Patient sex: M
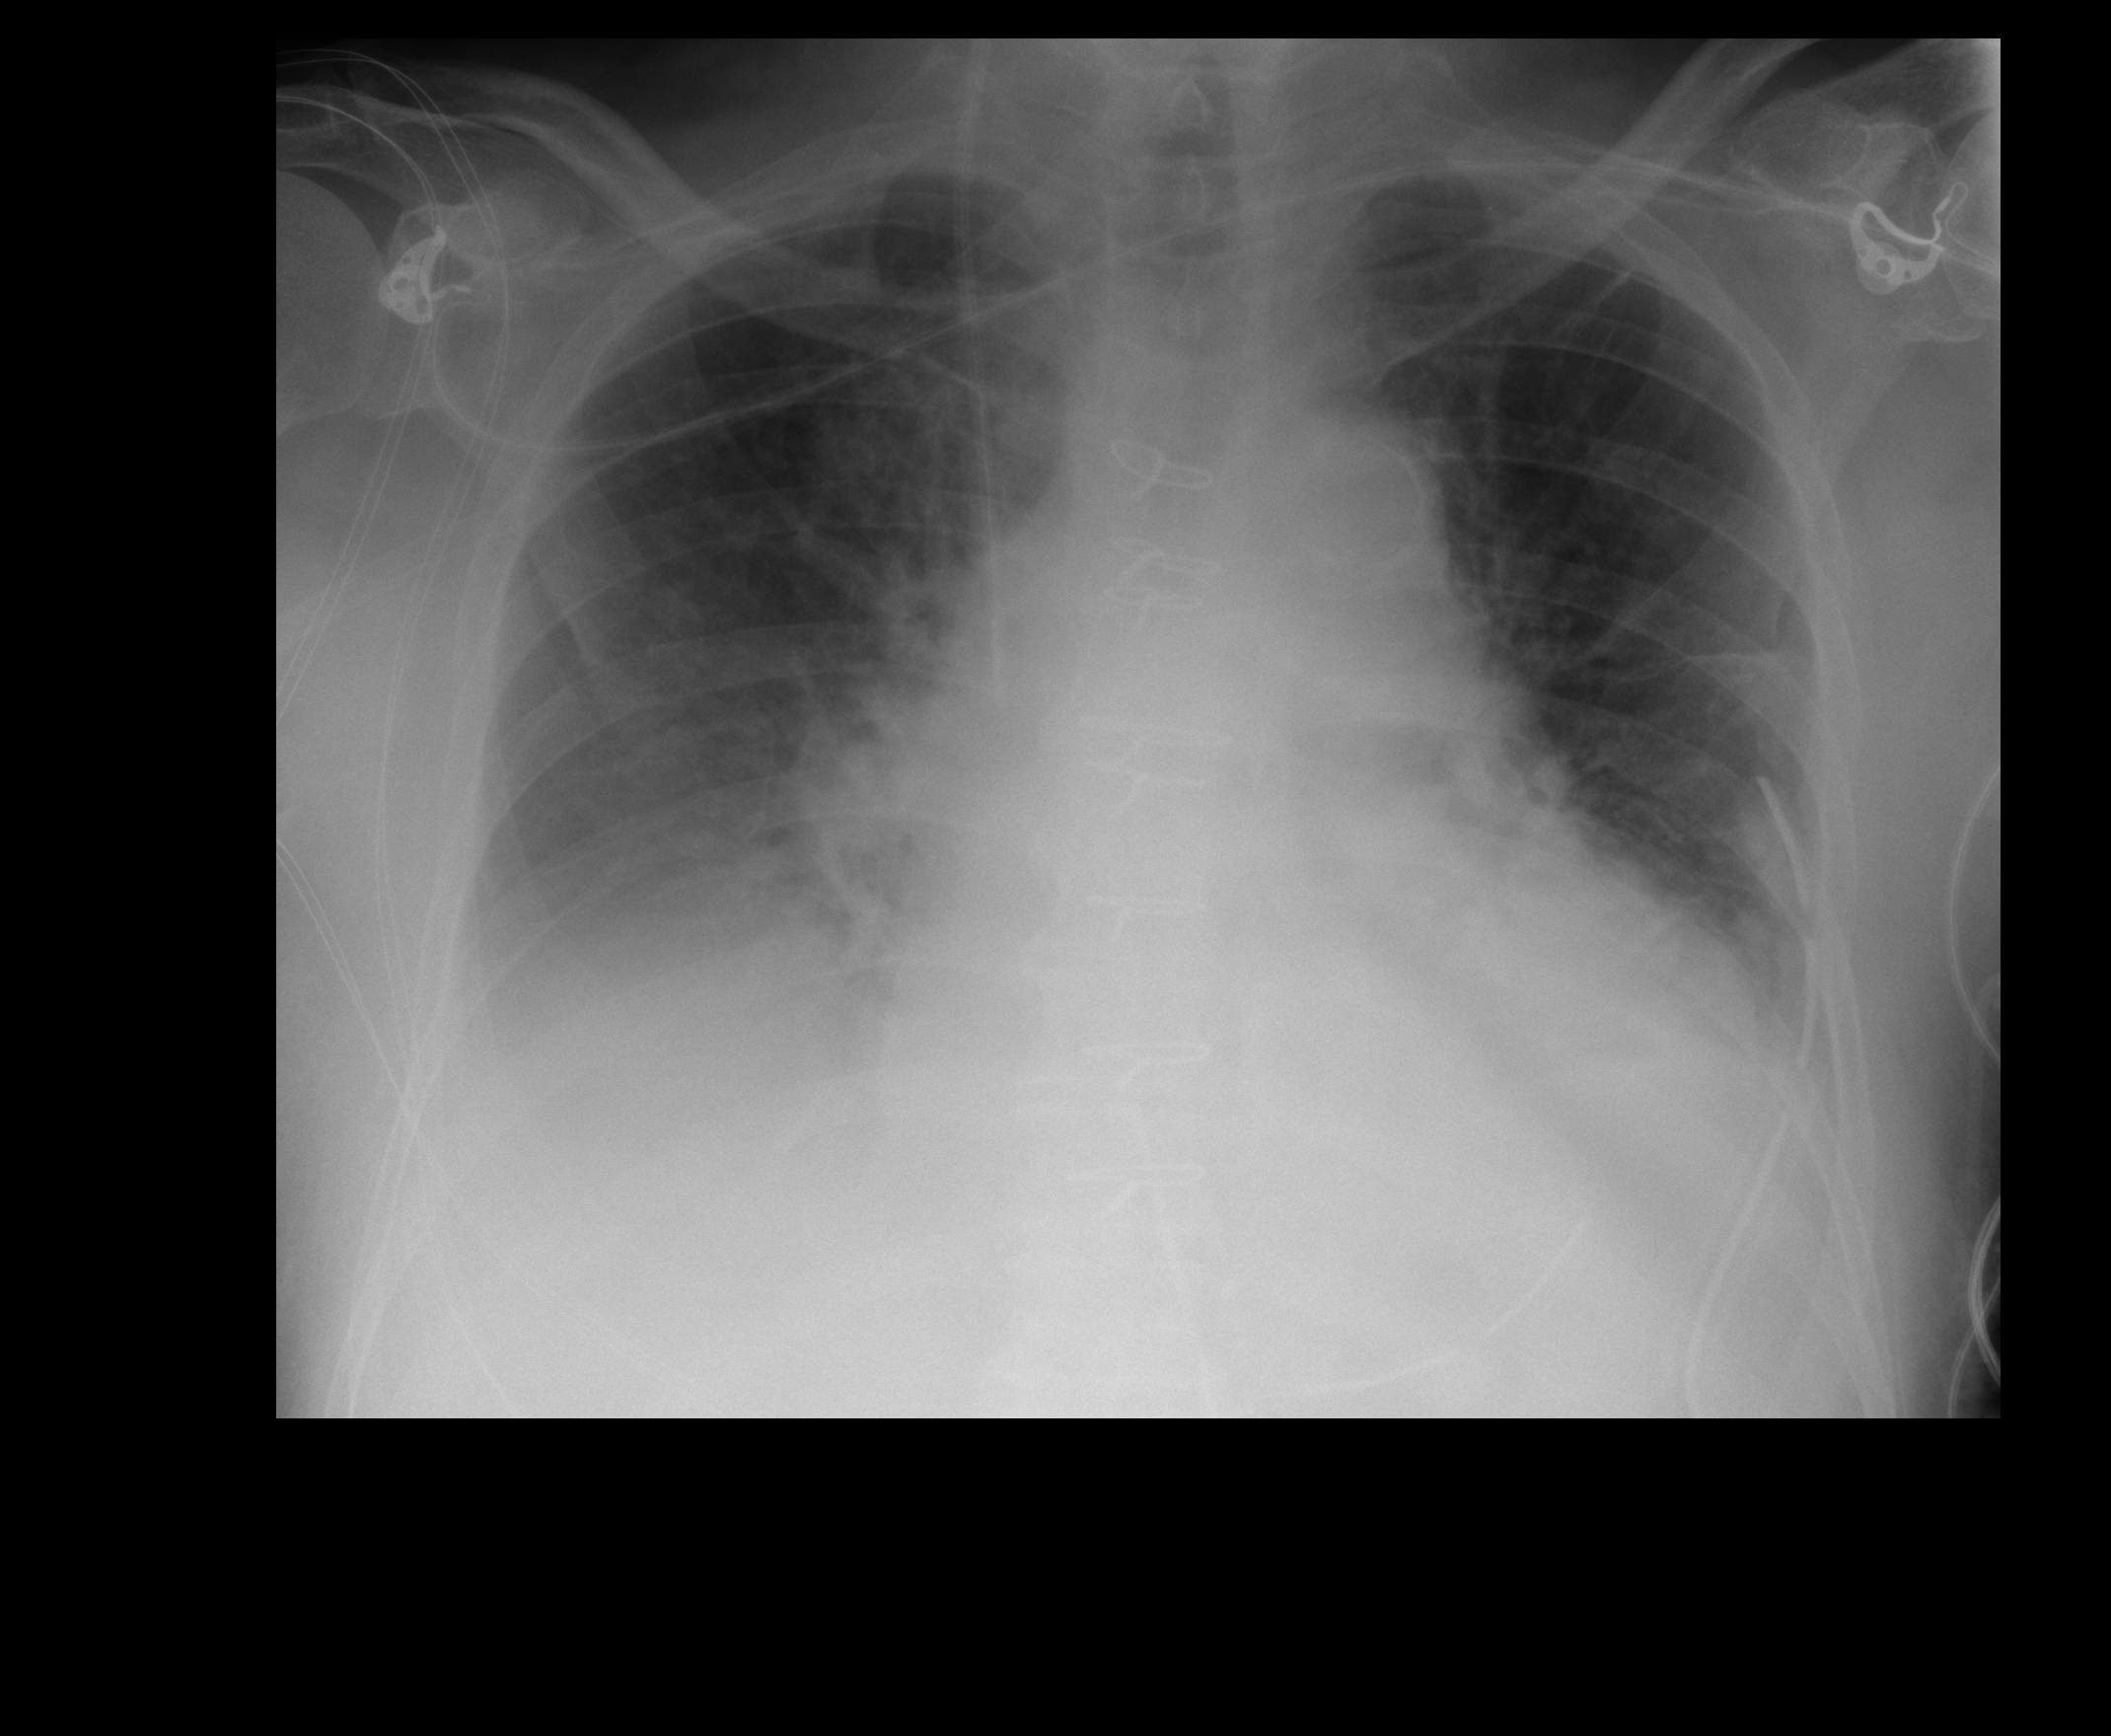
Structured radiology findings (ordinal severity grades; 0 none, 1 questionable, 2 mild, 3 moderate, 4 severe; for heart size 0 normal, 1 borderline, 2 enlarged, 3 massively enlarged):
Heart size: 2
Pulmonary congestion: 3
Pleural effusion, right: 2
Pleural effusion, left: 1
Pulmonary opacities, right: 0
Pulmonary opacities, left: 0
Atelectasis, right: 2
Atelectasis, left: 2